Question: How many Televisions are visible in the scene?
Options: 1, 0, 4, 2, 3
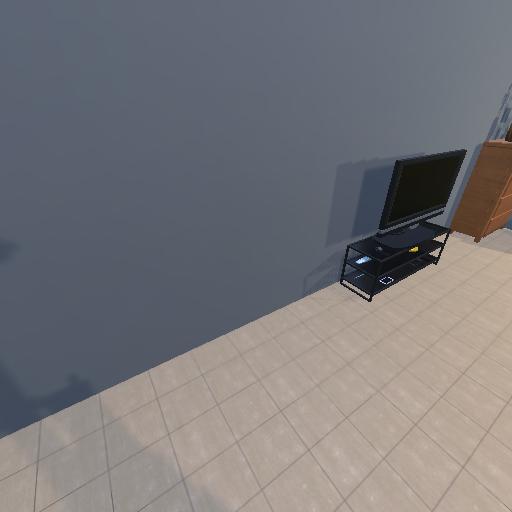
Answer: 1